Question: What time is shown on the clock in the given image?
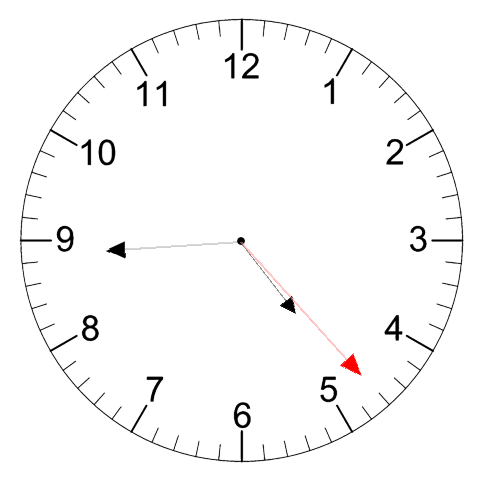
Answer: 04:44:23